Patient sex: M
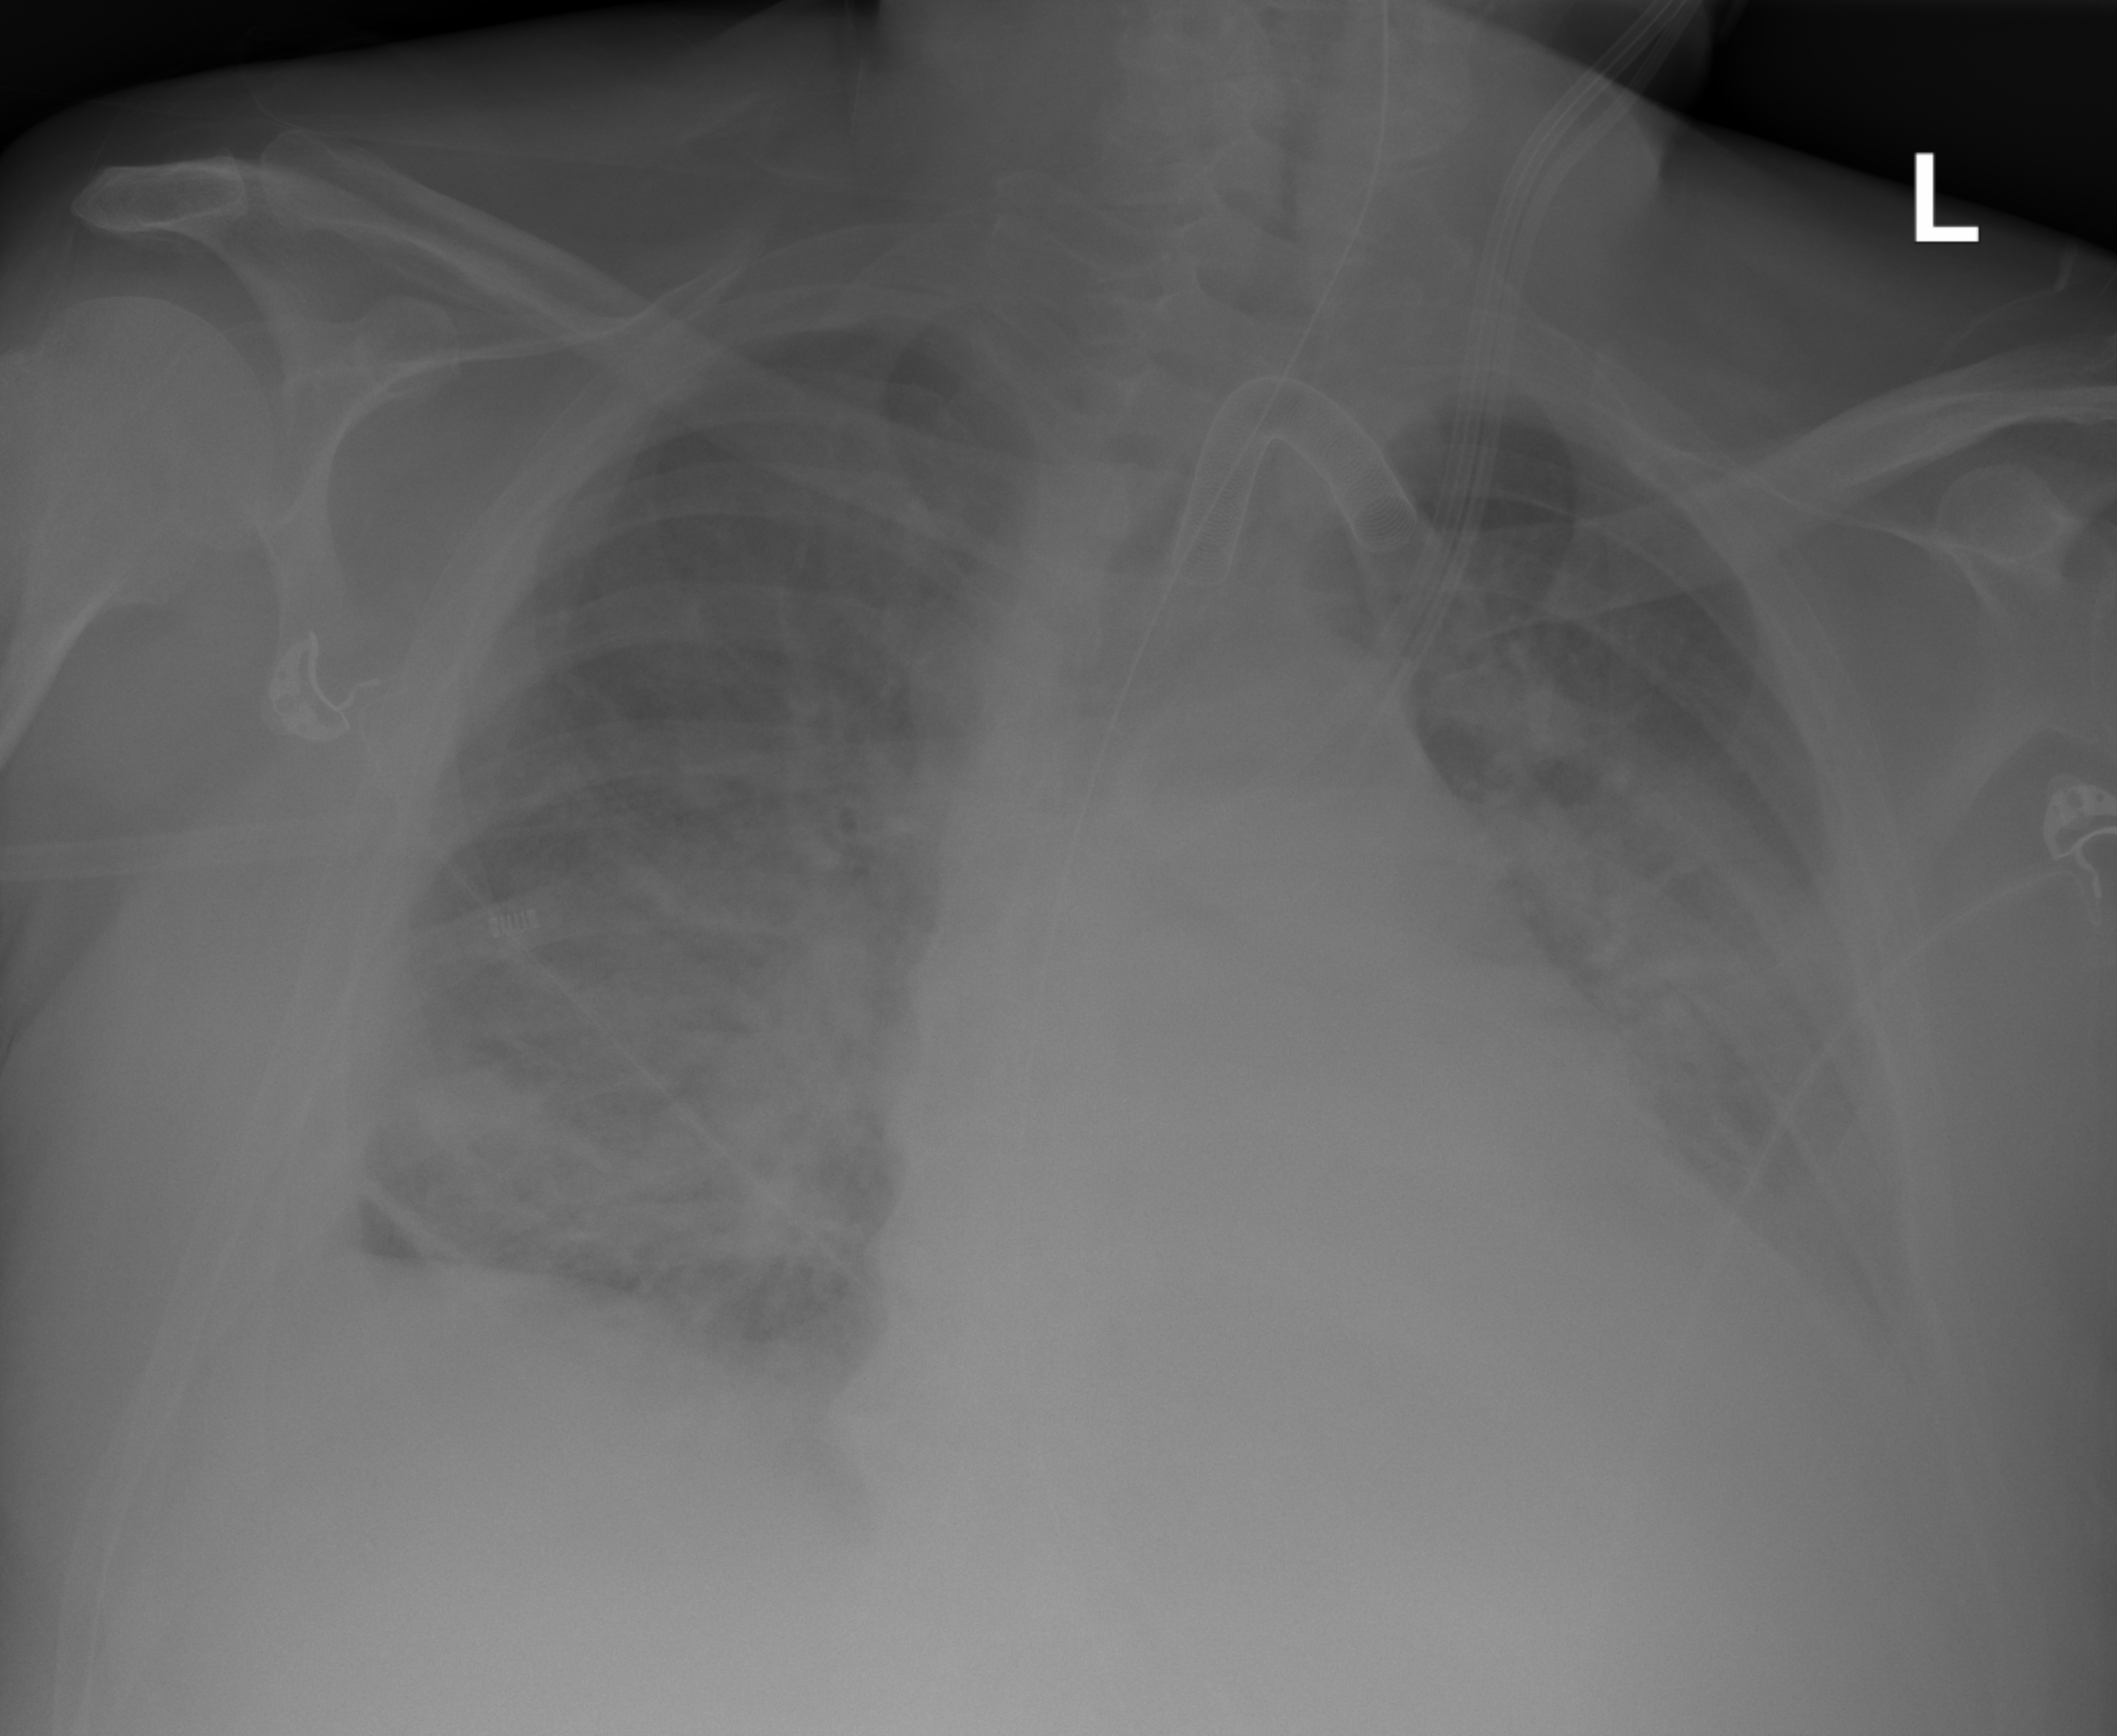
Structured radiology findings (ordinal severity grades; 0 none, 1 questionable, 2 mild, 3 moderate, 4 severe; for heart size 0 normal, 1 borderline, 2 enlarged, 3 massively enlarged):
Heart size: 2
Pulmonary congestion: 3
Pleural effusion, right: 2
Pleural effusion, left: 2
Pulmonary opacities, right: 3
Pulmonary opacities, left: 2
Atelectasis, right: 2
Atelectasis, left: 0